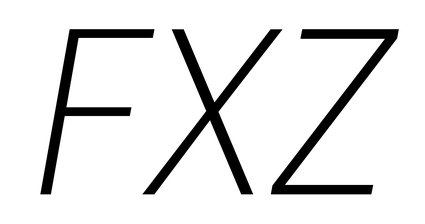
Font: Poppins-ExtraLightItalic